Field crop: tomato
Growth stage: 2
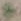
Species: solanum